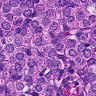
Metastatic tissue present: yes